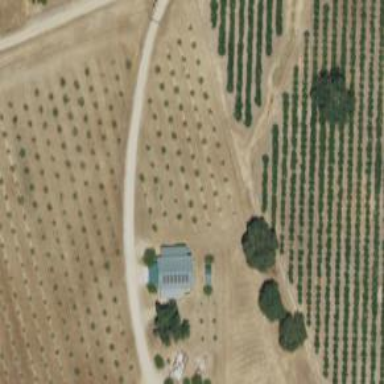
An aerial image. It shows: Orchard.